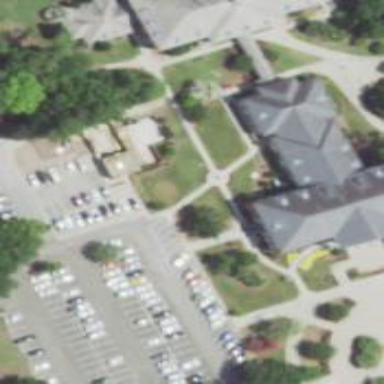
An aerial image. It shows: View of university building.